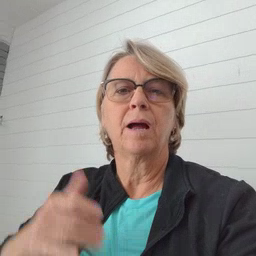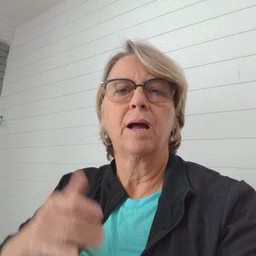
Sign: minemy